Interaction volume radius: 10 \u00c5
Interaction volume height: 25 \u00c5
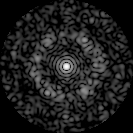
Disorder parameter: 0.7612